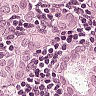
Metastatic tissue present: yes